Question: So im writing an app that needs to support ios 6 and 7, app looks good in iOS 7 but on iOS 6 for some reason the navigation bar sits underneath the status bar and i have no idea why. it happens on all of my screens

i've tried settings the status bar to opaque but everything i have tried still leaves it as translucent, i thought maybe having it opaque would make it move down (i would prefer to keep it translucent though)
running Xcode 5.1.1
i have my own navigation controller implemented, but all it does is set 'self.navigationBar.tintColor = THEME_COLOUR;' (and some other things when in iOS 7 but that doesnt execute here)
in the storyboard i have unticked 'under top bars' and ive messed around with the UINavigation bar appearance property and nothing seems to affect it
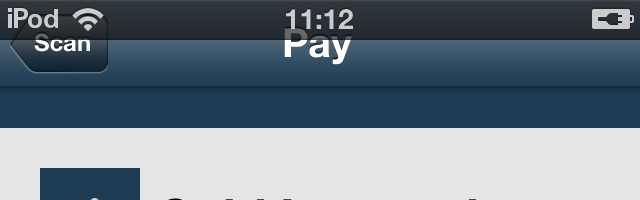
Answer: So im not sure why, but i fixed the problem by manually moving the navigation bar down in my root view controller like so:
'''
if( ! IS_OS_7_OR_LATER){
CGRect navFrame = self.navigationController.navigationBar.frame;
navFrame.origin.y += 20;
self.navigationController.navigationBar.frame = navFrame;
}
'''
it seems to be something to do with my login view having a hidden nav bar, then my root view unhiding the nav bar, but im not sure exactly what. but luckily i only needed that code in the root view and it seemed to affect all subsequent views (probably because the status bar and nav bar are inferred in the storyboard)